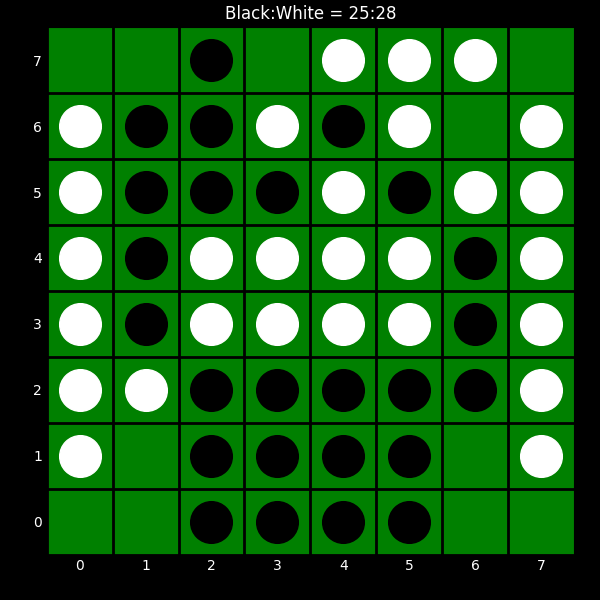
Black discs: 25
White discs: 28